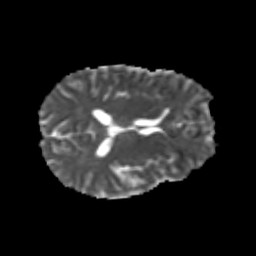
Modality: MD
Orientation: axial
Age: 24
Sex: male
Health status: healthy
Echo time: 0.074 s